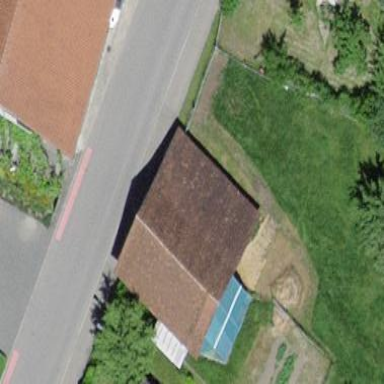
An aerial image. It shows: Barn.